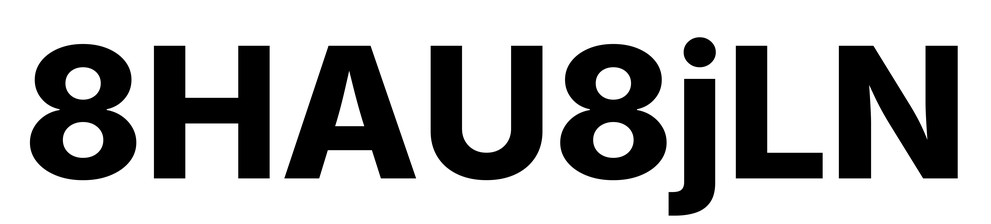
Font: Inter_ExtraBold